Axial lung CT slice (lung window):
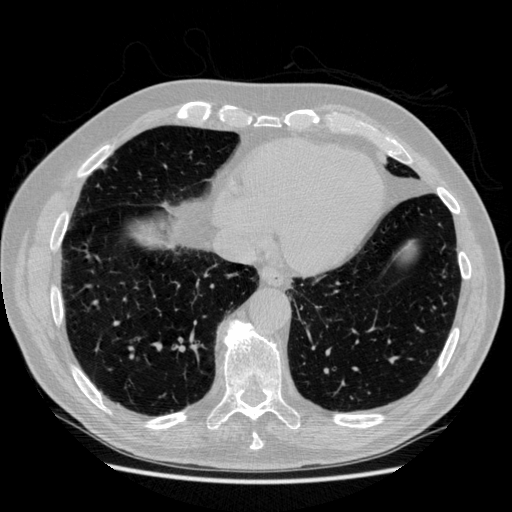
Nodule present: no